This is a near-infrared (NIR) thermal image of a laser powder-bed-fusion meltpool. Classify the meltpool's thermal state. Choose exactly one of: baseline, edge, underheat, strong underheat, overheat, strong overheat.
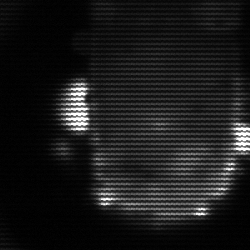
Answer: baseline